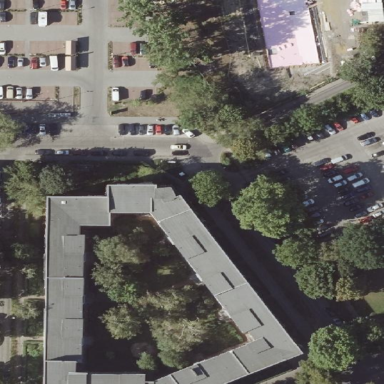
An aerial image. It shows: Sidewalk along the footway.